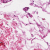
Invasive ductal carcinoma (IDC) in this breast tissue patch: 0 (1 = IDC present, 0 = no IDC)